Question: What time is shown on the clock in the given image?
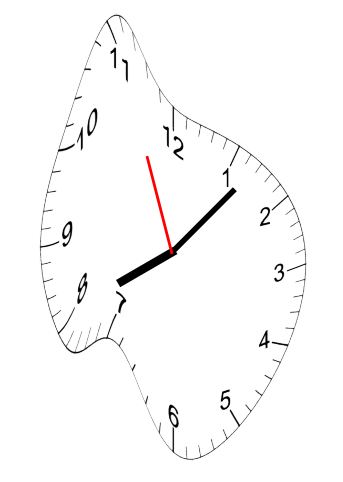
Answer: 08:06:56